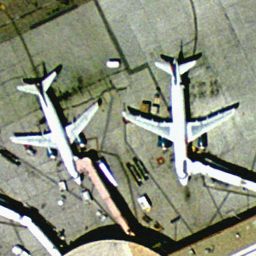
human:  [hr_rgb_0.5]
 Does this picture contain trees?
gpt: no